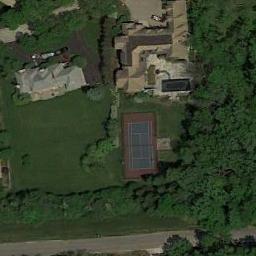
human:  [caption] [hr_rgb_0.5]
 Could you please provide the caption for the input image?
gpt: Two white cars were driving on the road beside the tennis court .

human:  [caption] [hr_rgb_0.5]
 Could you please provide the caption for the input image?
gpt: Tennis court next to the building next to the woods .

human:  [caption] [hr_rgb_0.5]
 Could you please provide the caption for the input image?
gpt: There are many trees near the tennis court .

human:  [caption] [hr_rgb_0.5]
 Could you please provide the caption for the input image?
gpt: The tennis court is on the grass next to some trees .

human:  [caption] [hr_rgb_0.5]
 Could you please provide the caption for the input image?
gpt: There are many green trees beside the tennis court .